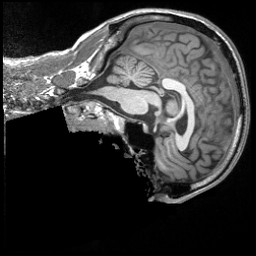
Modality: T1w
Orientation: sagittal